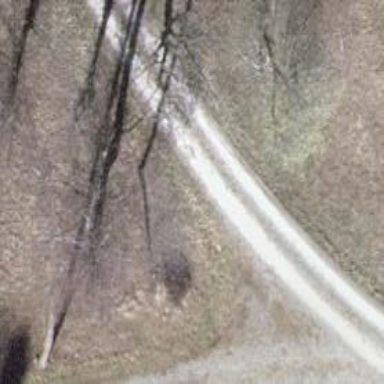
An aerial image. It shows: Track with grade 2 gravel surface.